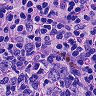
Metastatic tissue present: no